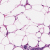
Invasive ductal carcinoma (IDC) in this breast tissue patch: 0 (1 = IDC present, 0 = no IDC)